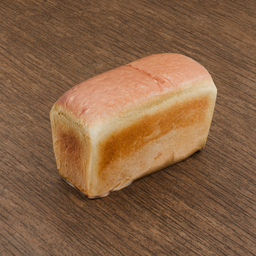
Label: nature